Question: I'm trying to move a file from one place to another place. In this case it is my user profile picture. Since I store my user profile picture base on their username, so when they change their username. I will need to move their profile photo, otherwise, the image link will be broken.
I've tried it here:
'''
if ( $user->username != Input::get('username')) {
$new_path = public_path().'/img/logo/'. Input::get('username').'/'.$user->logo_path;
$old_path = public_path().'/img/logo/'. $user->username.'/'.$user->logo_path;
$move = File::move($new_path, $old_path);
$delete = File::delete($old_path);
}
'''
---
I keep getting:

Any suggestions?
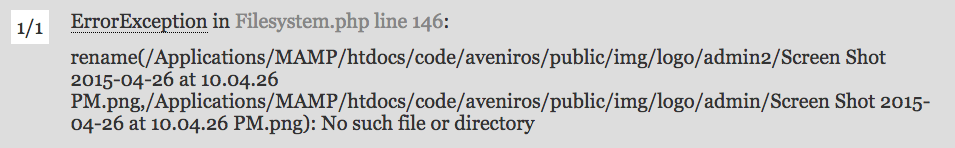
Answer: You're moving the file in the wrong direction.
It should be '$move = File::move($old_path, $new_path);'
... in other words, the first argument should be the OLD file location, the second argument should be the NEW file location... you have it backwards. :)
From the <URL>
> Move A File To A New LocationStorage::move('old/file1.jpg', 'new/file1.jpg');
Additionally, as said above, you shouldn't have the File::delete either since that file was moved and therefore deleted.
So, two things:
1) Switch the "old_path" and "new_path" and
2) Remove the File::delete line